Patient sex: M
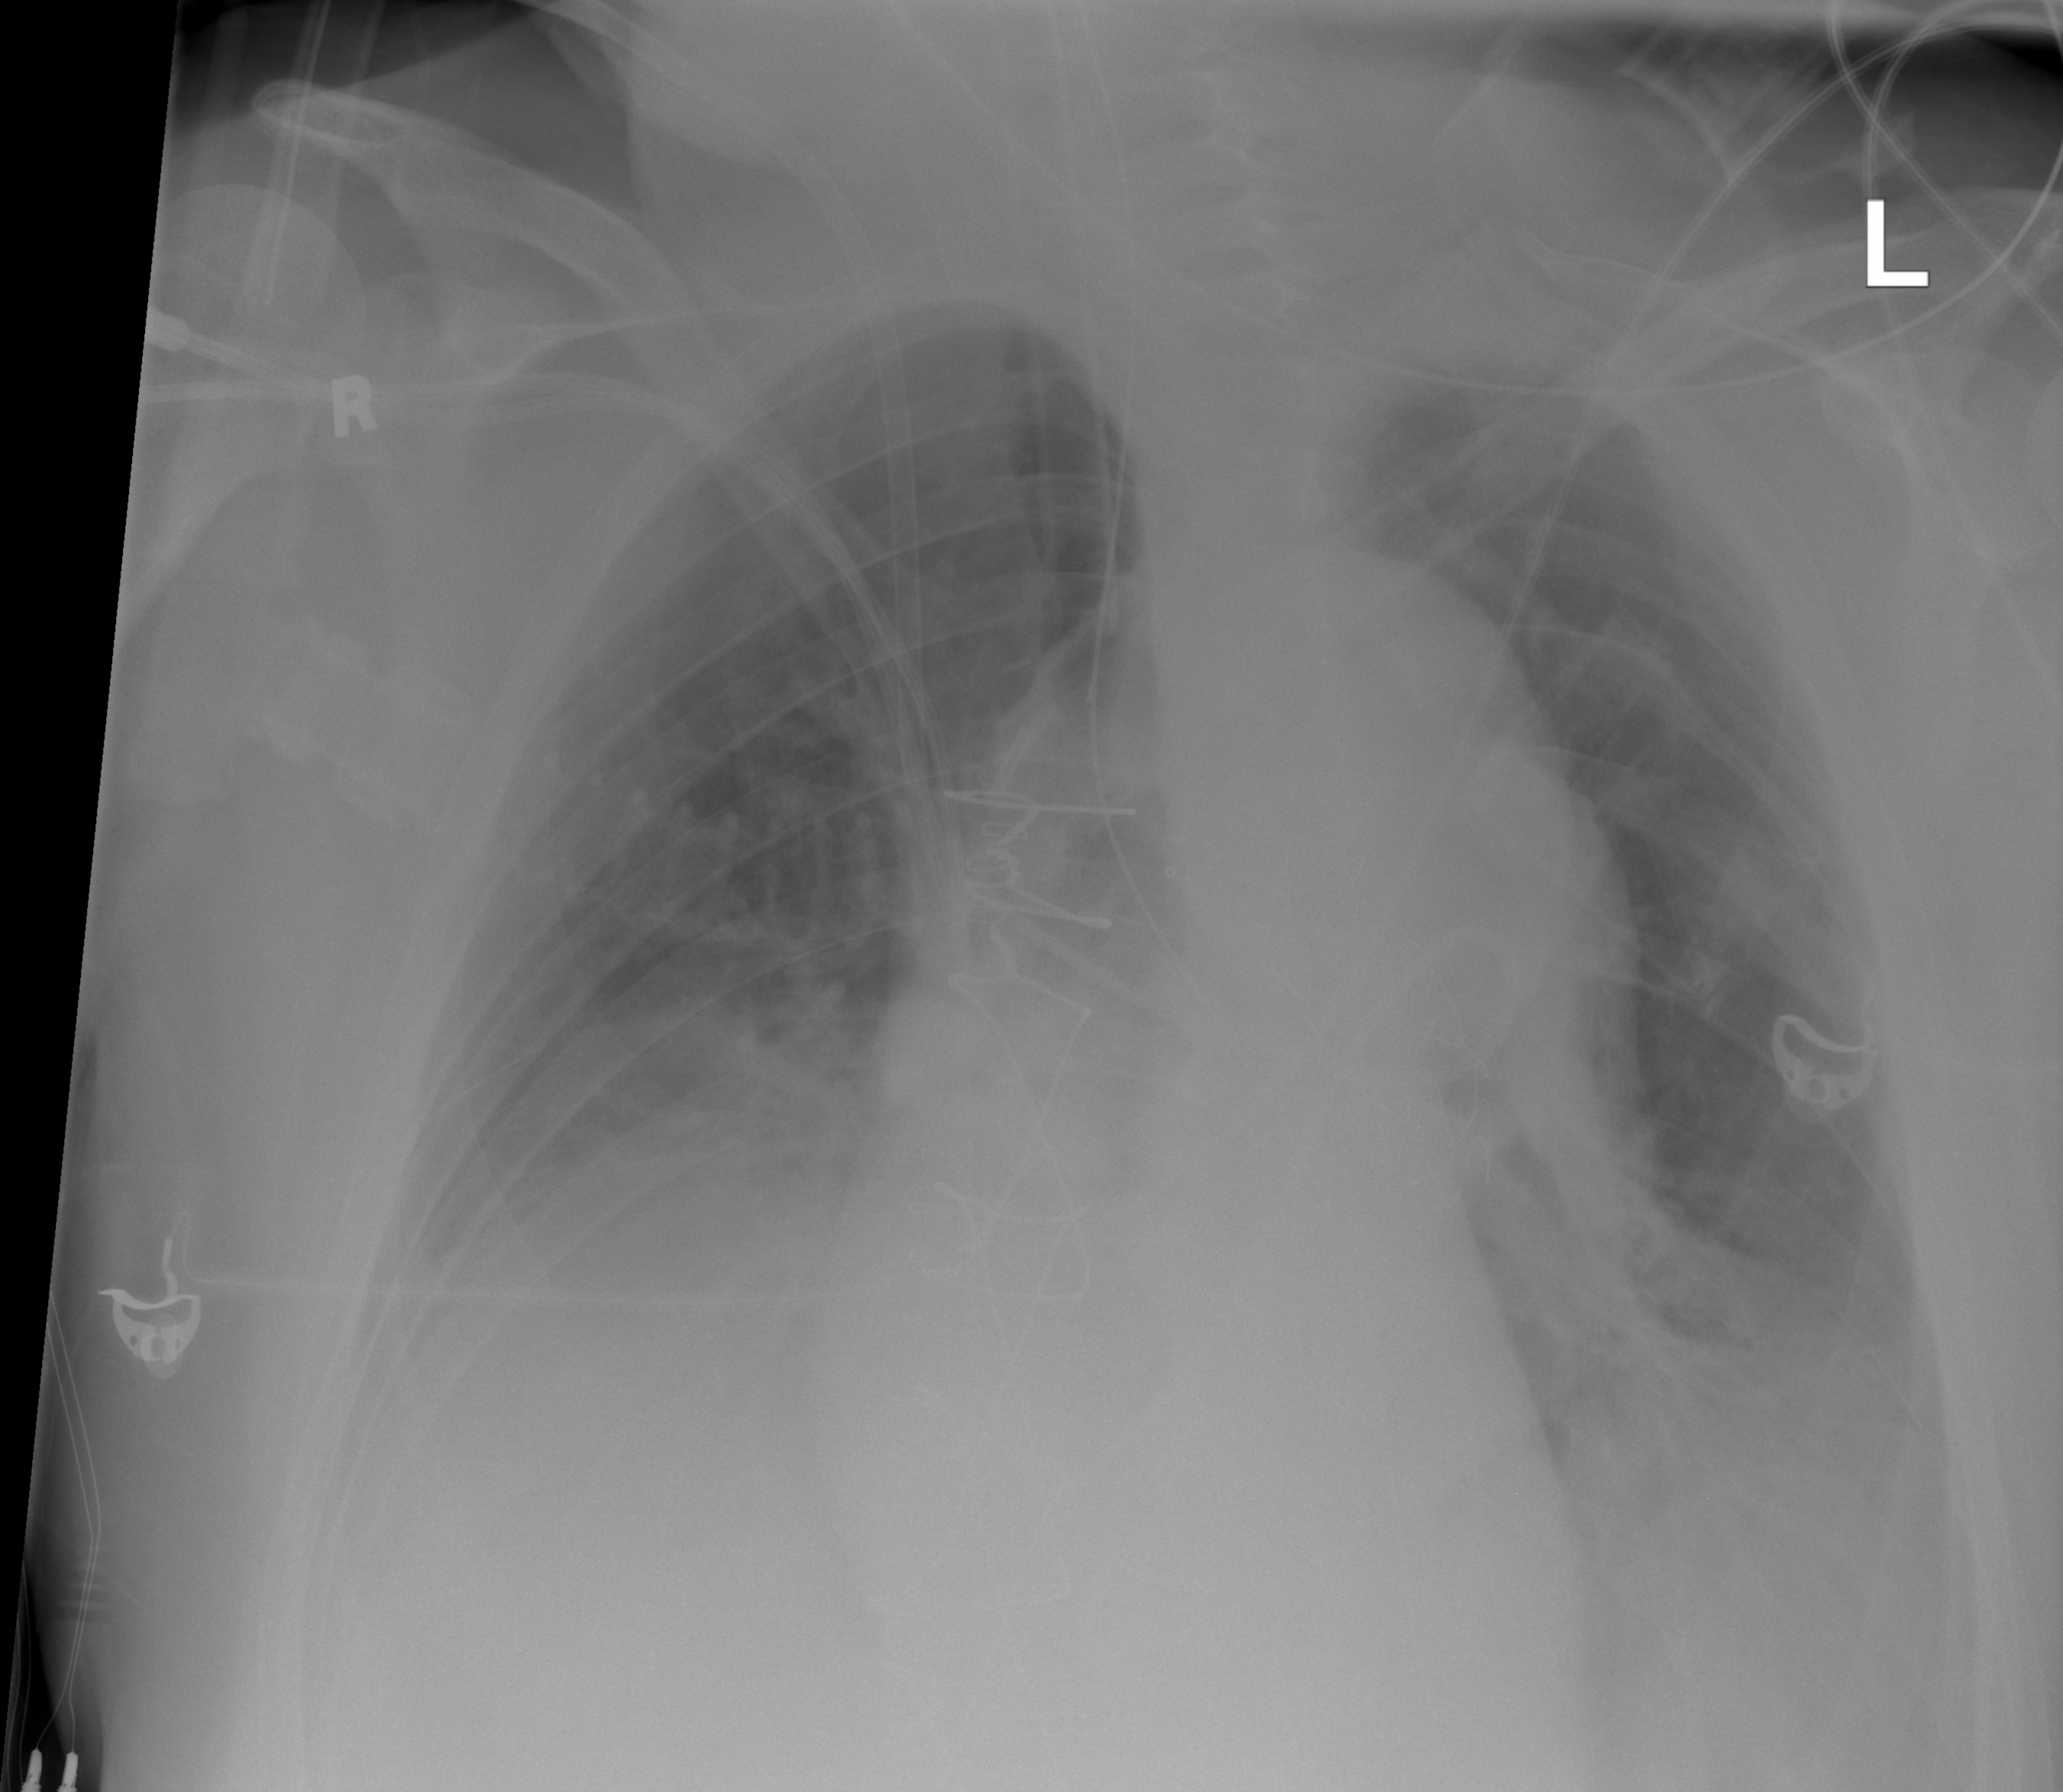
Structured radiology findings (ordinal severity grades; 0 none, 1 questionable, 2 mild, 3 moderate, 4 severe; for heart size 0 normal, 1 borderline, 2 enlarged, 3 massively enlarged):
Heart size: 0
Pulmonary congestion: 0
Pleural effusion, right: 1
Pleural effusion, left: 0
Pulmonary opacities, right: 0
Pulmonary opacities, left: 0
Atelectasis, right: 2
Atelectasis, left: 0